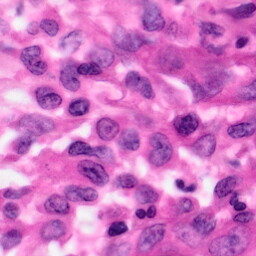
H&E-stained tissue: Pancreatic